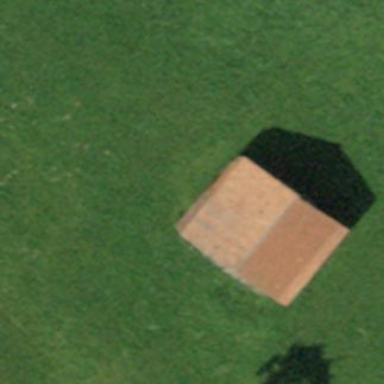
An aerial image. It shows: Rural barn.